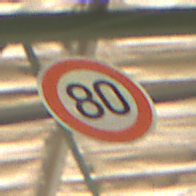
Verkehrszeichen: Geschwindigkeit80
Umgebung: Roofed, Special
Tageszeit: MorningAfternoon
Wetter: NotSpecified
Licht: Artificial
Jahreszeit: NotSpecified
Kontrast: MediumContrast